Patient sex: F
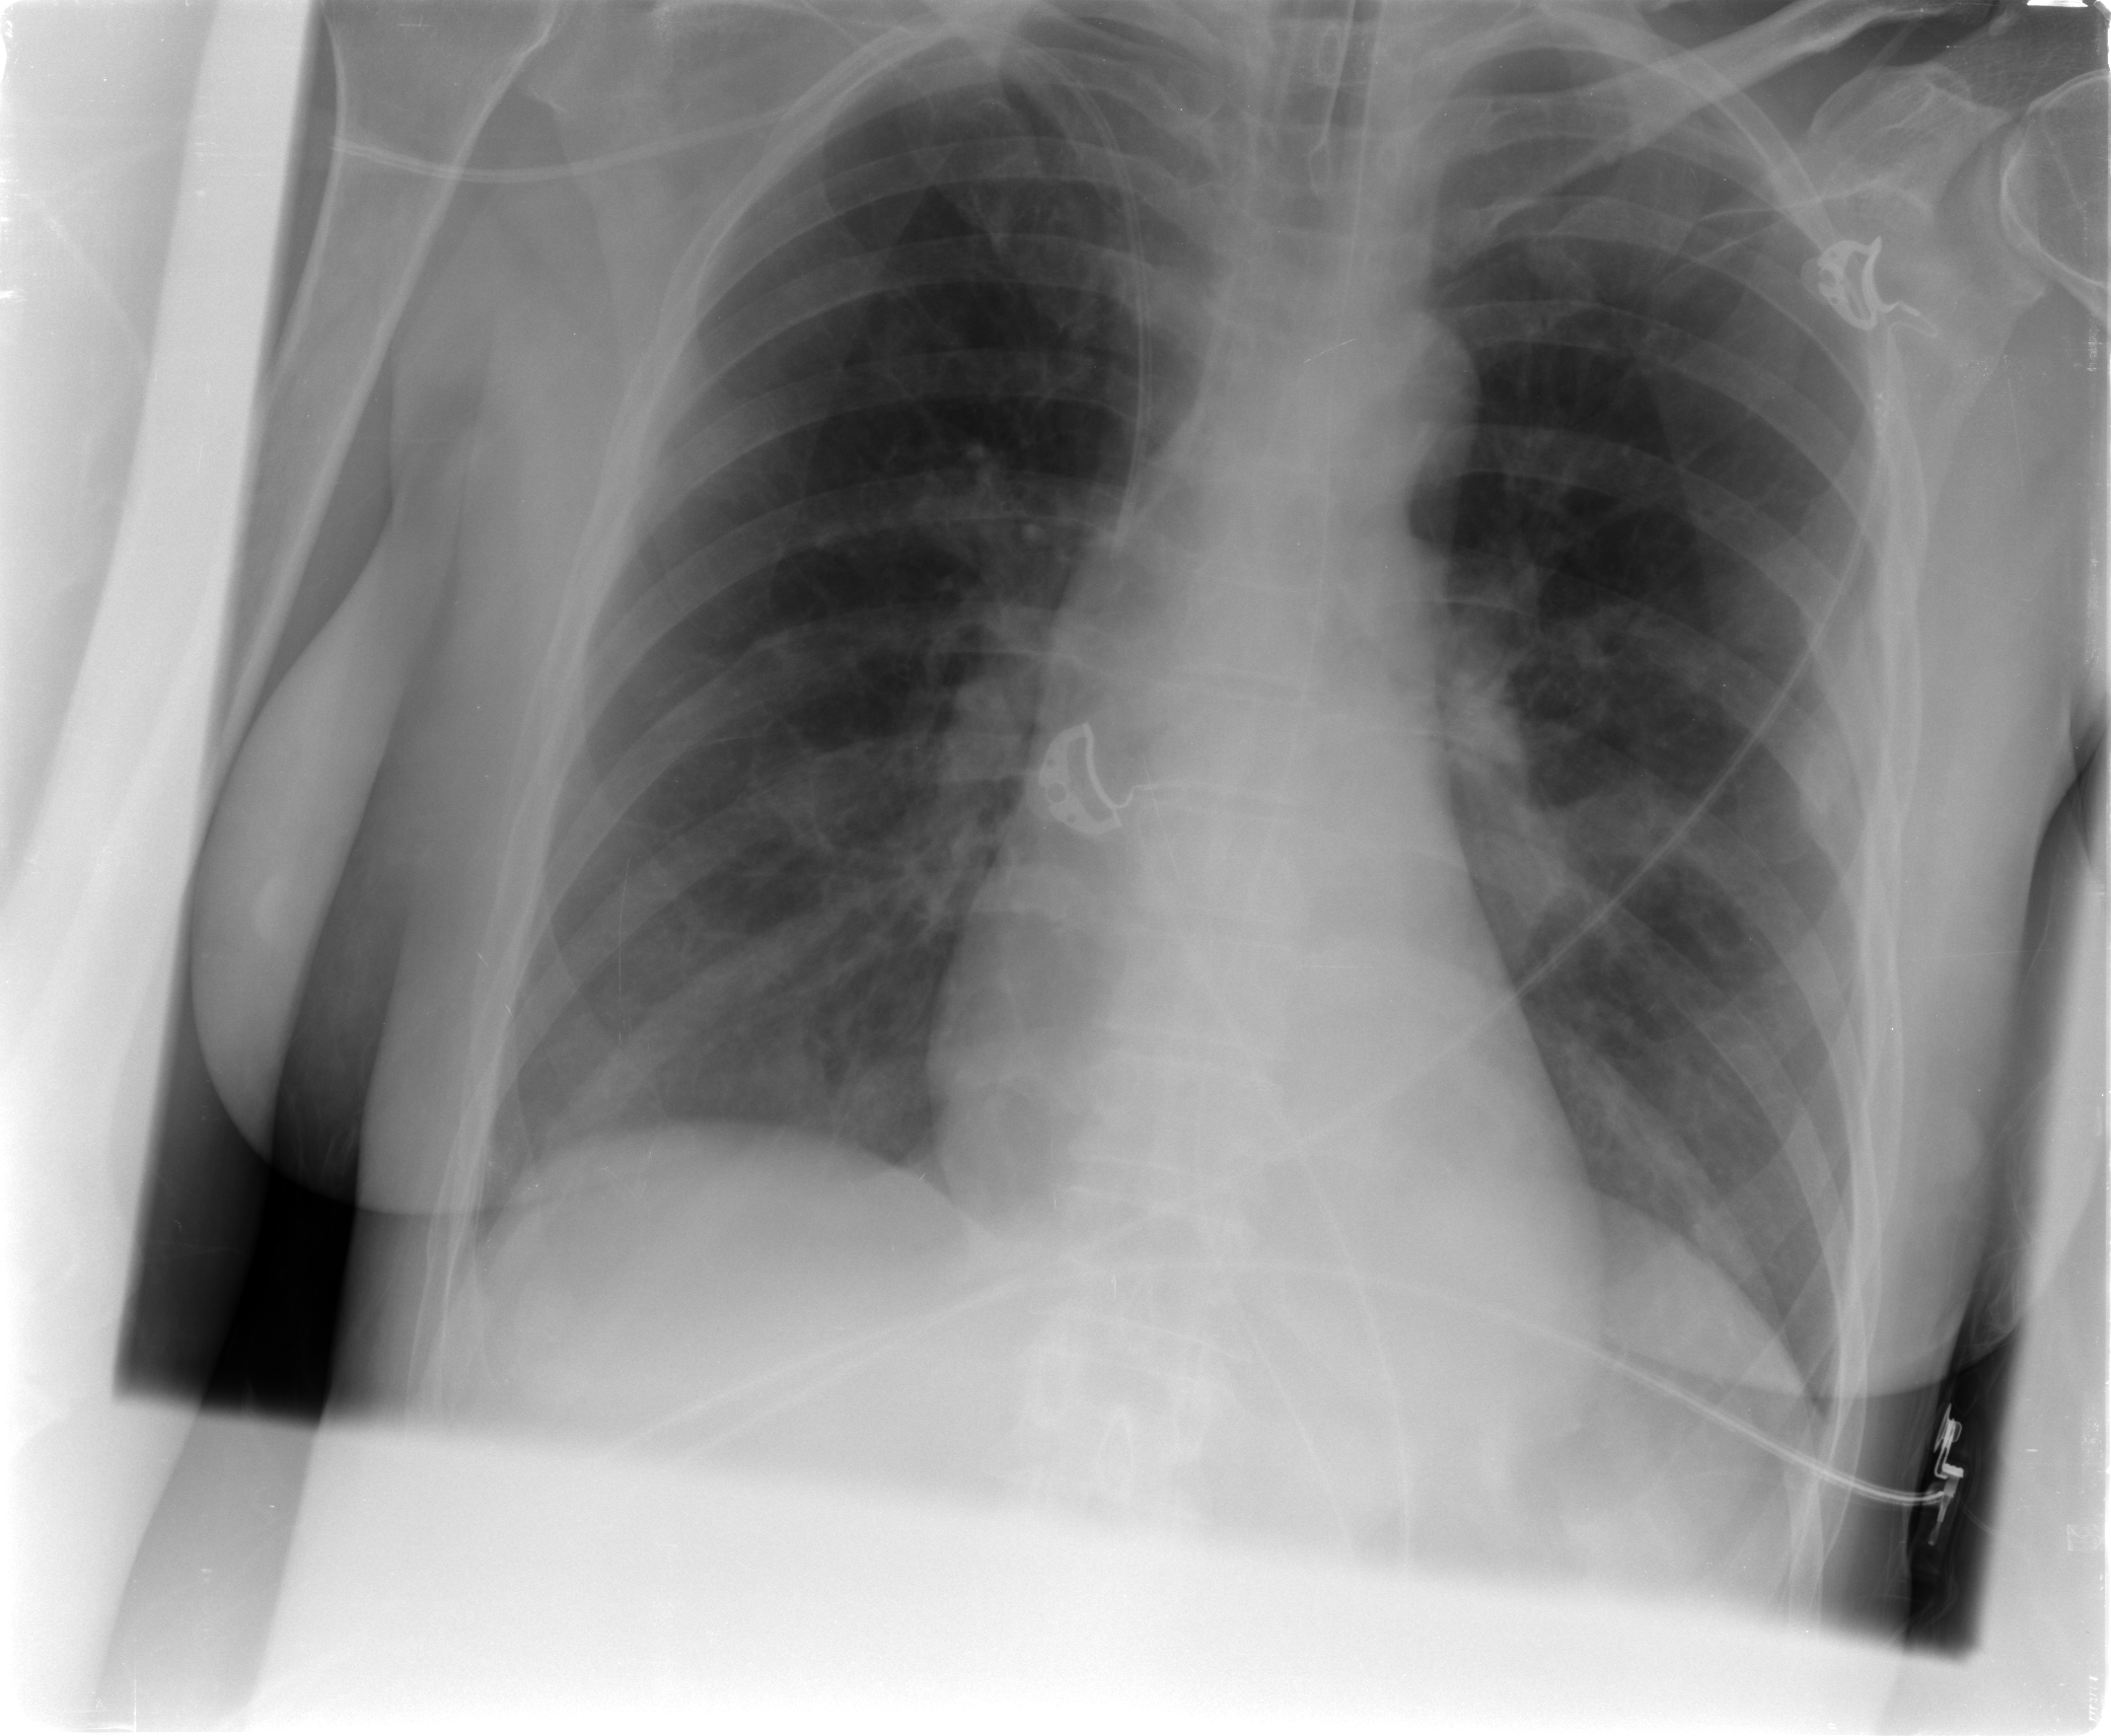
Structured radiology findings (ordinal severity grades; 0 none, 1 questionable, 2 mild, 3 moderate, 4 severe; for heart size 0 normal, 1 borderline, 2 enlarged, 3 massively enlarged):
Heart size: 0
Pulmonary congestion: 0
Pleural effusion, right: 0
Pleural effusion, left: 0
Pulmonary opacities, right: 0
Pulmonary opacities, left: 2
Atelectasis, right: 0
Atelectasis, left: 0